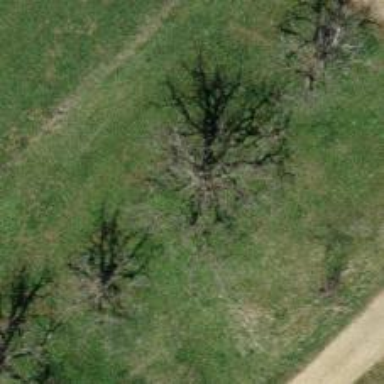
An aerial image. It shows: Agricultural area filled with broadleaved trees.